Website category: sports
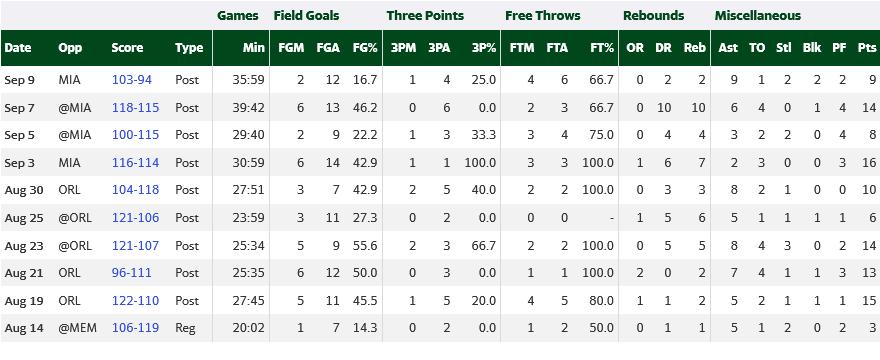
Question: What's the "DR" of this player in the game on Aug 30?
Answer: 3

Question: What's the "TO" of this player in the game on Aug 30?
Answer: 2

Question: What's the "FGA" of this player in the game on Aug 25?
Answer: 11

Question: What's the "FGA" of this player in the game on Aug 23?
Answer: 9

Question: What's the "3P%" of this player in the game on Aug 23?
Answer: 66.7

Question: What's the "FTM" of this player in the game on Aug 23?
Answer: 2

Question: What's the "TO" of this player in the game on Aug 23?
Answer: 4

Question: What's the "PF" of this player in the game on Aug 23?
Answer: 2

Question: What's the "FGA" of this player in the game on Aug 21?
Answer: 12

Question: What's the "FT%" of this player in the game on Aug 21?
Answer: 100.0

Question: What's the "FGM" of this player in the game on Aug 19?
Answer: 5

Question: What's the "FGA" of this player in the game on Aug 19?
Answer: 11

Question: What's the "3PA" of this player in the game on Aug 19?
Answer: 5

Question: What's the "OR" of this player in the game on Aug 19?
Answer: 1

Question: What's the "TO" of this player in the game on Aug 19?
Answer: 2

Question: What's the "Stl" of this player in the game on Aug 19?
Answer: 1

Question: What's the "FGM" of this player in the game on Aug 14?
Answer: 1

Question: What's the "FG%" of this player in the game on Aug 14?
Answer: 14.3

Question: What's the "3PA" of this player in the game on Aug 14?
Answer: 2

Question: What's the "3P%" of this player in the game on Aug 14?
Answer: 0.0

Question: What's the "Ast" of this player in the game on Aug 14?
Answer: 5

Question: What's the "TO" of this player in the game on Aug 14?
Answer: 1

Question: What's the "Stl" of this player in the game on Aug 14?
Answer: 2

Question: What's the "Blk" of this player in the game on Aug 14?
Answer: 0

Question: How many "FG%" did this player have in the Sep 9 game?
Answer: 16.7

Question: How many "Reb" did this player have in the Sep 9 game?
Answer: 2

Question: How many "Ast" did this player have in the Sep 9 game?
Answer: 9

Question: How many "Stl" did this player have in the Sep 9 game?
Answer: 2

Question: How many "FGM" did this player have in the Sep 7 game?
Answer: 6

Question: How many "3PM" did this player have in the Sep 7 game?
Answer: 0

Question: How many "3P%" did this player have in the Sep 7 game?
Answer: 0.0

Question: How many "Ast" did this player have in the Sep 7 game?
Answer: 6

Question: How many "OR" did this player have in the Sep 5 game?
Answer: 0

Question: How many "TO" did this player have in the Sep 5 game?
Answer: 2

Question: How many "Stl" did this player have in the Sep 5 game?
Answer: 2

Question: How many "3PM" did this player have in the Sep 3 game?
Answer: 1

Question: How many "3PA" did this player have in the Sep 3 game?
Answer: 1

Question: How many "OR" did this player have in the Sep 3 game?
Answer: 1

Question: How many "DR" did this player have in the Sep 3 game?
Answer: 6

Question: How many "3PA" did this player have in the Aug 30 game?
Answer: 5

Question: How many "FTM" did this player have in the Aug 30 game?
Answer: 2

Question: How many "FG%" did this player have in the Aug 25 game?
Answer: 27.3

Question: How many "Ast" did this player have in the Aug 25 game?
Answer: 5

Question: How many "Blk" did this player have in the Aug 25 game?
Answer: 1

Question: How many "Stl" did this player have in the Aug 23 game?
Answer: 3

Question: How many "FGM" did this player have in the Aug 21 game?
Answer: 6

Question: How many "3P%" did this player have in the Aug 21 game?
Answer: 0.0

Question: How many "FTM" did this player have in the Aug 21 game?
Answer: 1

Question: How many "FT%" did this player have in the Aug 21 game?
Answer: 100.0

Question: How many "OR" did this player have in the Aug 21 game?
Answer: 2

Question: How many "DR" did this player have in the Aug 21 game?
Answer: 0

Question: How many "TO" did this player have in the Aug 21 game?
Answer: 4

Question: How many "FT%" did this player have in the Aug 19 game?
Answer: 80.0

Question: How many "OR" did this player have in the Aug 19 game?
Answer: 1

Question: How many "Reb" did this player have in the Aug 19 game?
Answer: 2

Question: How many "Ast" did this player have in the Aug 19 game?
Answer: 5

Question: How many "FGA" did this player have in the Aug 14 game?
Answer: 7

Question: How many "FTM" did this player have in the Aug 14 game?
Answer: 1

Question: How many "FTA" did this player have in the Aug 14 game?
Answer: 2

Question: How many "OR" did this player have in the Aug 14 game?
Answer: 0

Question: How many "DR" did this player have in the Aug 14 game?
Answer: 1

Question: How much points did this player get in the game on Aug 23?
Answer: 14

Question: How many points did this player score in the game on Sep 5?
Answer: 8

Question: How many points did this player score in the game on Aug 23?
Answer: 14